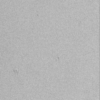
Label: not_dusty